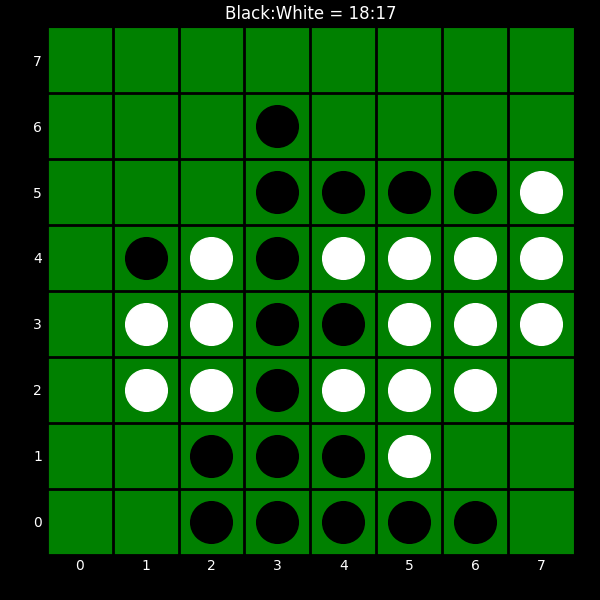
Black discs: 18
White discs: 17